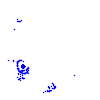
Particle: pion